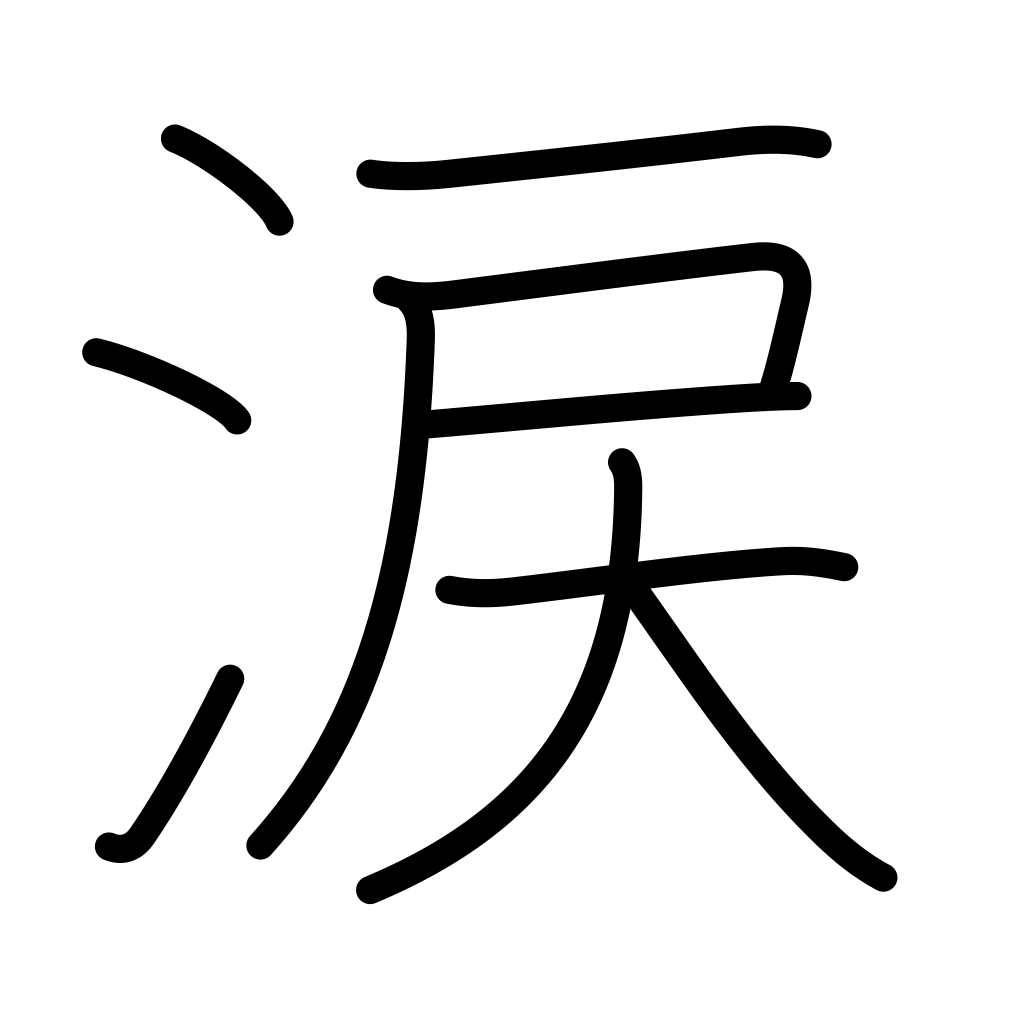
Meaning: tears, sympathy